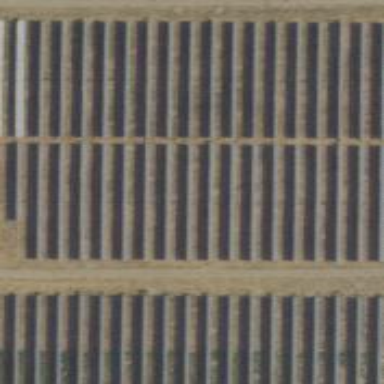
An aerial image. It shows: Solar power generator with photovoltaic panels.